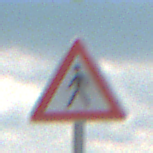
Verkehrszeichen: FussgaengerRechts
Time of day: MorningAfternoon
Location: Outdoor (Nature)
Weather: PartlyCloudy
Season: NotSpecified
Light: Natural